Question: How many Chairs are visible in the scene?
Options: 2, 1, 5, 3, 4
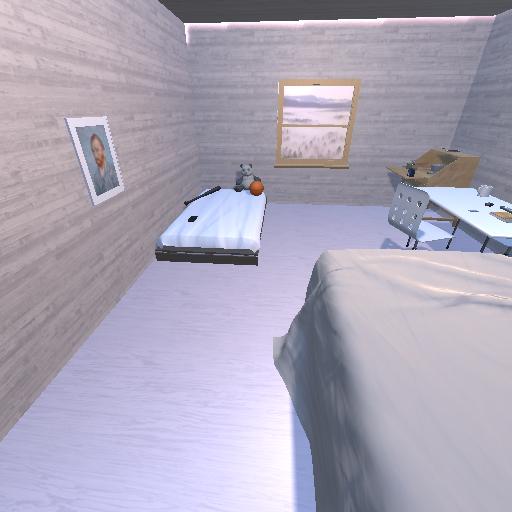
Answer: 2